Interaction volume radius: 10 \u00c5
Interaction volume height: 10 \u00c5
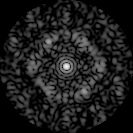
Disorder parameter: 0.7041